Question: I am setting a layout for some buttons. I am trying to have 2 buttons in the middle, and one at the end. I have two in the middle, but the one at the end is off to the side. How can I set the "back" button to be below the other buttons. (I have researched this).
'''
public class Options extends JPanel
{
private static final long serialVersionUID = 1L;
JButton b1 = new JButton("Back");
JButton b4 = new JButton("Textures");
JButton b5 = new JButton("Settings");
public Options()
{
setLayout(new GridBagLayout());
GridBagConstraints c = new GridBagConstraints();
c.anchor = GridBagConstraints.CENTER;
c.weighty = 1;
c.gridx = 0;
c.gridy = 0;
c.ipadx = 5;
add(b5, c);
c.ipadx = 1;
c.gridy = 1;
add(b4, c);
c.weighty = 1;
c.gridy = 2;
c.anchor = GridBagConstraints.PAGE_END;
add(b1, c);
}
}
'''

EDIT:
I have updated my code above. The offset error has been fixed, but b5 is on top instead of centered (b4 is centerd, b1 is on the bottom).
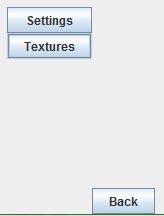
Answer: This should be close enough to the layout I think you are trying to get:
'''
setLayout(new GridBagLayout());
GridBagConstraints c = new GridBagConstraints();
JPanel layout = new JPanel(new GridLayout(0, 1));
layout.add(new JButton("Settings"));
layout.add(new JButton("Textures"));
c.anchor = GridBagConstraints.CENTER;
c.weighty = 1.0;
c.gridy = 0;
add(layout, c);
c.gridy = 1;
c.weighty = 0.1;
c.anchor = GridBagConstraints.PAGE_END;
add(new JButton("Back"), c);
'''